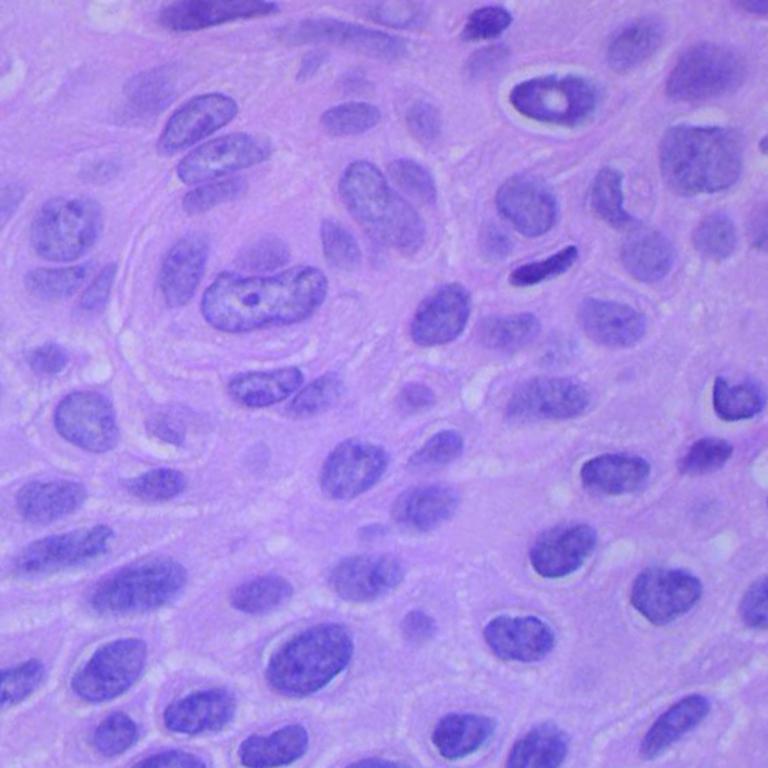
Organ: lung
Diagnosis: squamous carcinomas